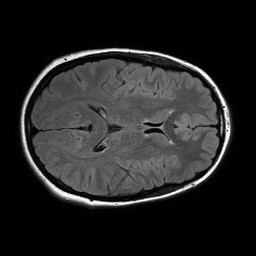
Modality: FLAIR
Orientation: axial
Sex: female
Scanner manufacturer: philips
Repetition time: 11 s
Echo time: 0.125 s